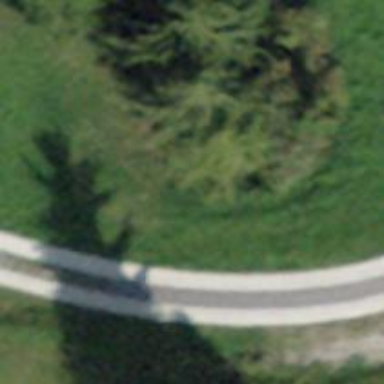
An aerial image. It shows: Culvert tunnel.